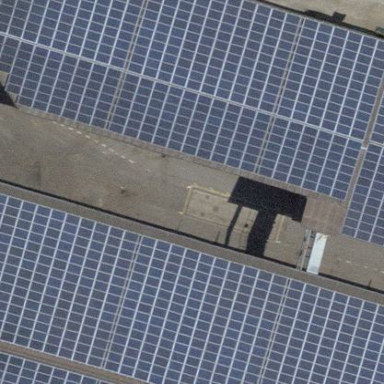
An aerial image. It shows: Solar power generator using photovoltaic panels.